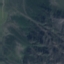
Land use / land cover class: HerbaceousVegetation